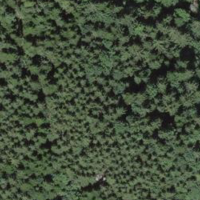
EUNIS habitat code: 43
Species observed at this site:
Luzula pilosa
Podabrus alpinus
Leptinotarsa decemlineata
Calluna vulgaris
Aruncus dioicus
Epipactis helleborine